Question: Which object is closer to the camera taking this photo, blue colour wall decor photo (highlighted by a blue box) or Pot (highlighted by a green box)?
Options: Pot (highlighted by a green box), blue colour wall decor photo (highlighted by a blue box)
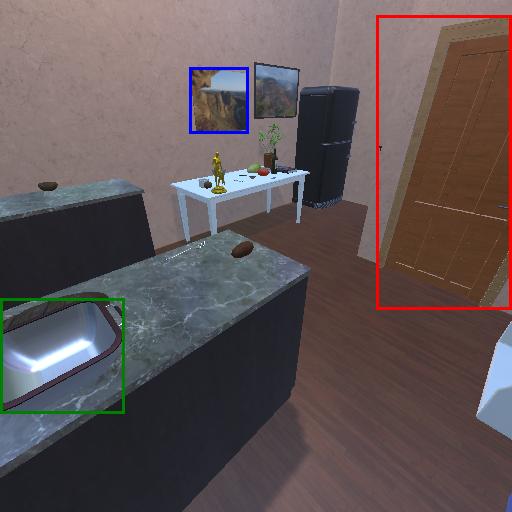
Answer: Pot (highlighted by a green box)